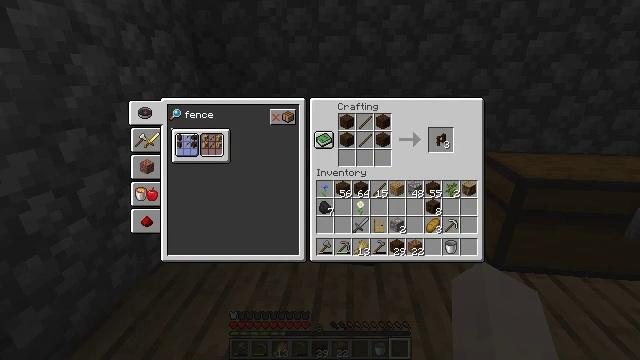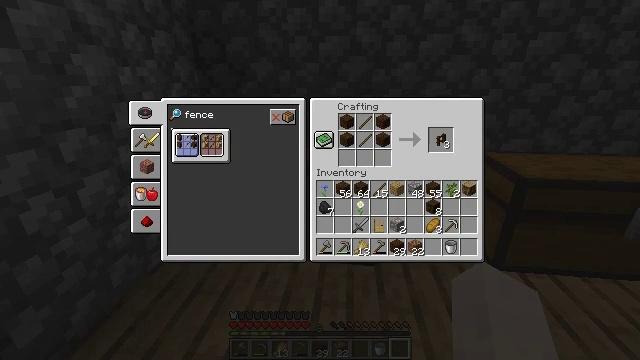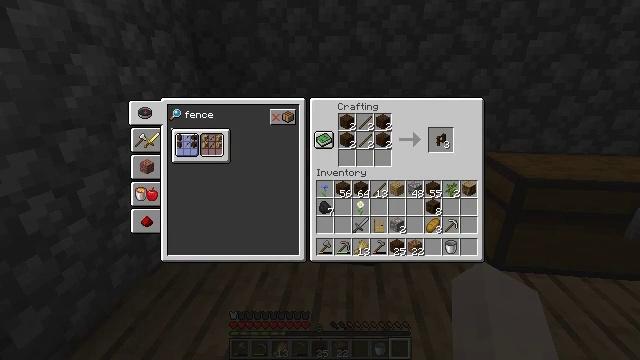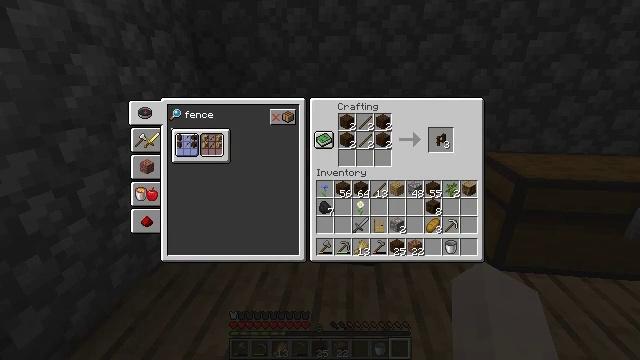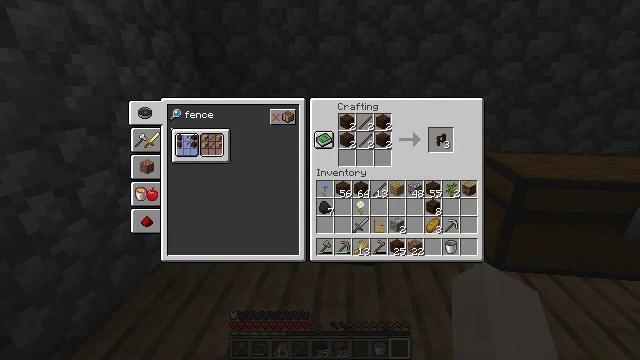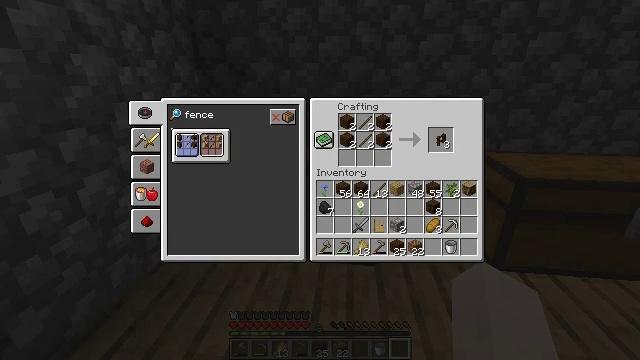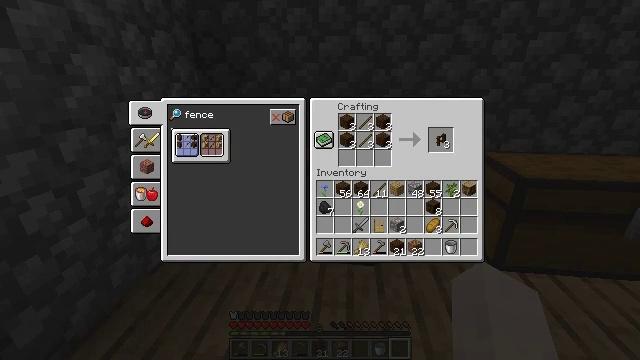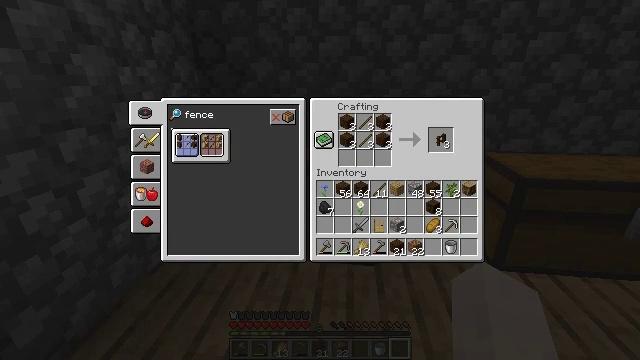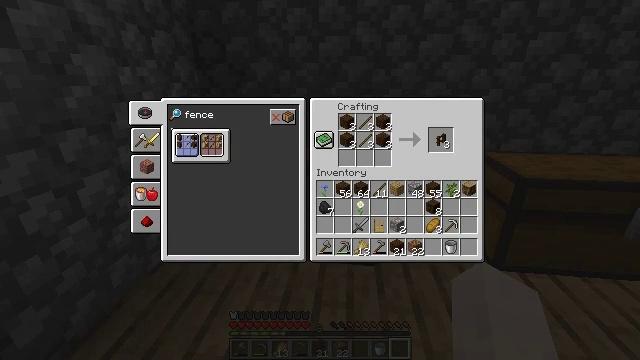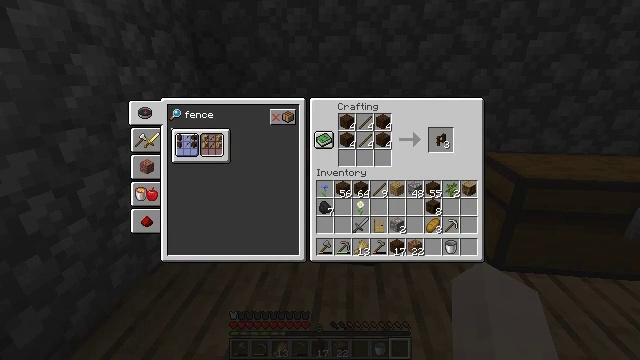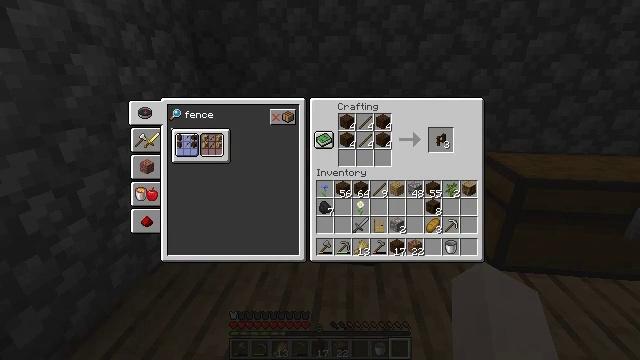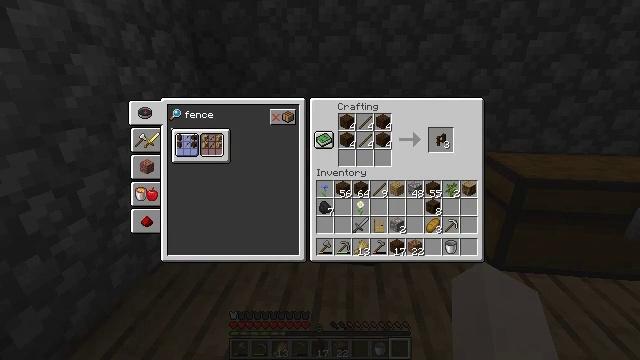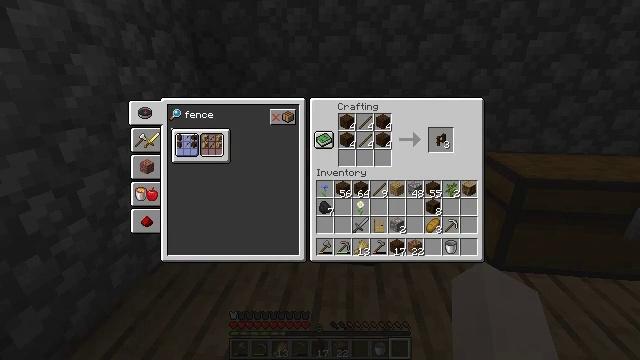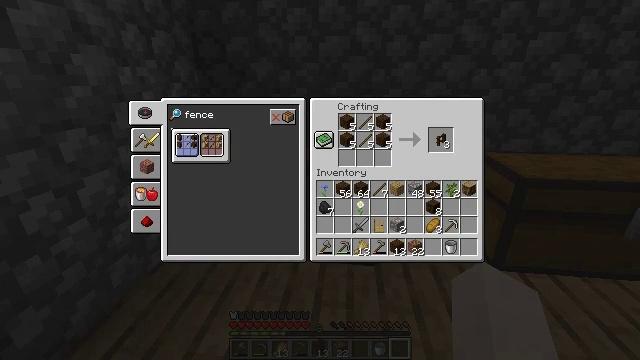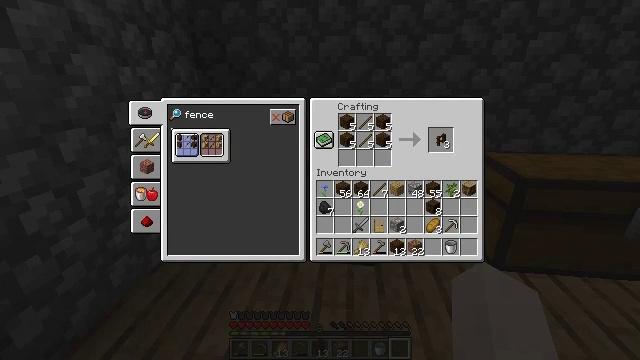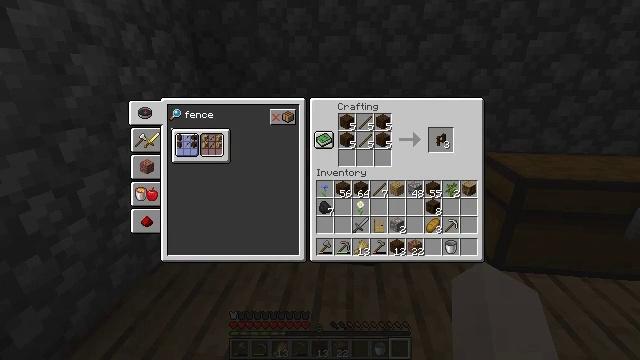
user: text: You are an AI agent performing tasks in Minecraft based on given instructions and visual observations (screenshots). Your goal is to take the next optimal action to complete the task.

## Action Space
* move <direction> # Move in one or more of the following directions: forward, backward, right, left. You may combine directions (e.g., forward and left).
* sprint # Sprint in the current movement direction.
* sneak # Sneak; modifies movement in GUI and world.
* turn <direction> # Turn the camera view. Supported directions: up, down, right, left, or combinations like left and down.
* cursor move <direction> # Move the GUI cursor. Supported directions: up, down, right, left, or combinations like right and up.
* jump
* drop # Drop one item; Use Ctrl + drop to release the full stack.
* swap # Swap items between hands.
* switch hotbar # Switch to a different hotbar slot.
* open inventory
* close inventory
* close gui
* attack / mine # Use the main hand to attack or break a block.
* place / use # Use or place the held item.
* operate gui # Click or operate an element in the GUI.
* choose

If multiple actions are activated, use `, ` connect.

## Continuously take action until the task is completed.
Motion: motion action
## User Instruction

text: Craft a dark oak fence to use in your build.
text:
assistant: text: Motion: operate gui
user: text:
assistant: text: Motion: no_op
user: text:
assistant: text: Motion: operate gui
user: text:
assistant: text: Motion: operate gui
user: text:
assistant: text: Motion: operate gui
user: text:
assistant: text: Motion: no_op
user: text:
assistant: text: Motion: operate gui
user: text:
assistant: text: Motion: operate gui
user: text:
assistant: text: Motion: operate gui
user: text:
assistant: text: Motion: operate gui
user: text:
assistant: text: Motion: operate gui
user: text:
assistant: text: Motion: operate gui
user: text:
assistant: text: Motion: no_op
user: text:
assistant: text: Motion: operate gui
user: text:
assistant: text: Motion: operate gui
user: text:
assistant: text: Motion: operate gui
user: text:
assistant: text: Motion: no_op
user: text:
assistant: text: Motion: operate gui
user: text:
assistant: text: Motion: operate gui
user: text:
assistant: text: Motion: no_op
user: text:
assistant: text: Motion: operate gui
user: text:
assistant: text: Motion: operate gui
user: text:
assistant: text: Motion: operate gui
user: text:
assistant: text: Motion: no_op
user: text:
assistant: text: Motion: operate gui
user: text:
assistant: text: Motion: operate gui
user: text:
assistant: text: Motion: operate gui
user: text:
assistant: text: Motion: no_op
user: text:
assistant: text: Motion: operate gui
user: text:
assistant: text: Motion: operate gui